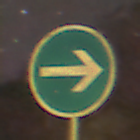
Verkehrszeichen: VorgeschriebeneFahrtrichtungHierRechts
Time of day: Night
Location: Outdoor (Suburban)
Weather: Clear
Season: NotSpecified
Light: Artificial